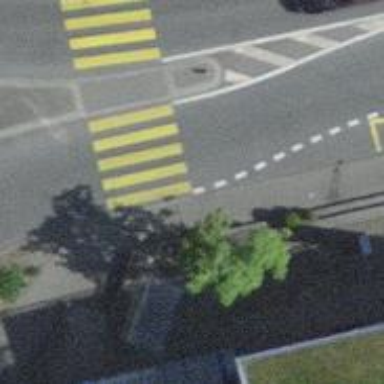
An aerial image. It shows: Kerb serving as barrier.